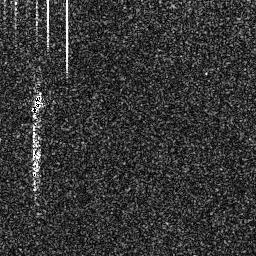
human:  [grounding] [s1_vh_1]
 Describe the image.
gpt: In the satellite image, there is  <ref>1 small ship </ref> <box>[[10, 33, 16, 45, 0]]</box> located at left.